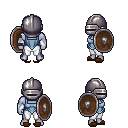
a pixel art fantasy rpg character, male body template, dark elf, purple skin, blue vest, white pants, pink short mohawk hairstyle, metal helm, white cloth bracers, brown slippers, shield, four views (front, back, left, right), 2x2 character sprite sheet, small pixel art, hard edges, no anti-aliasing